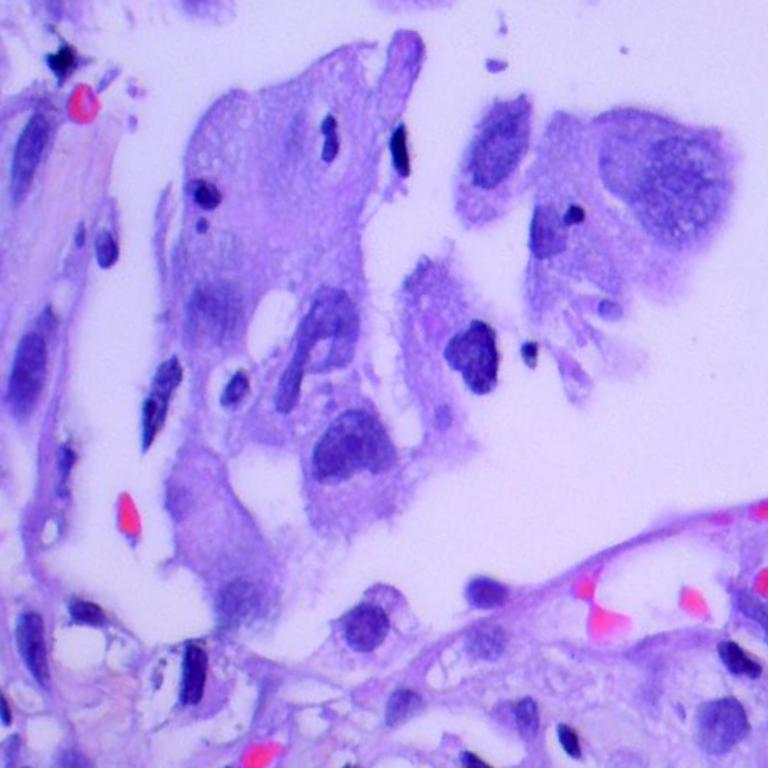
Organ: lung
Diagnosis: adenocarcinomas